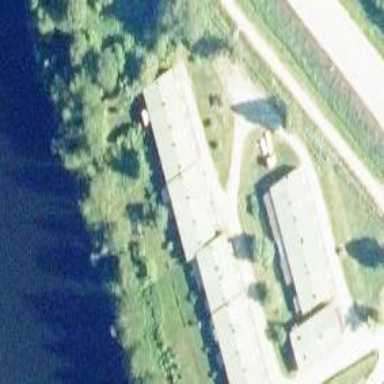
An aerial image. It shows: Terrace building.